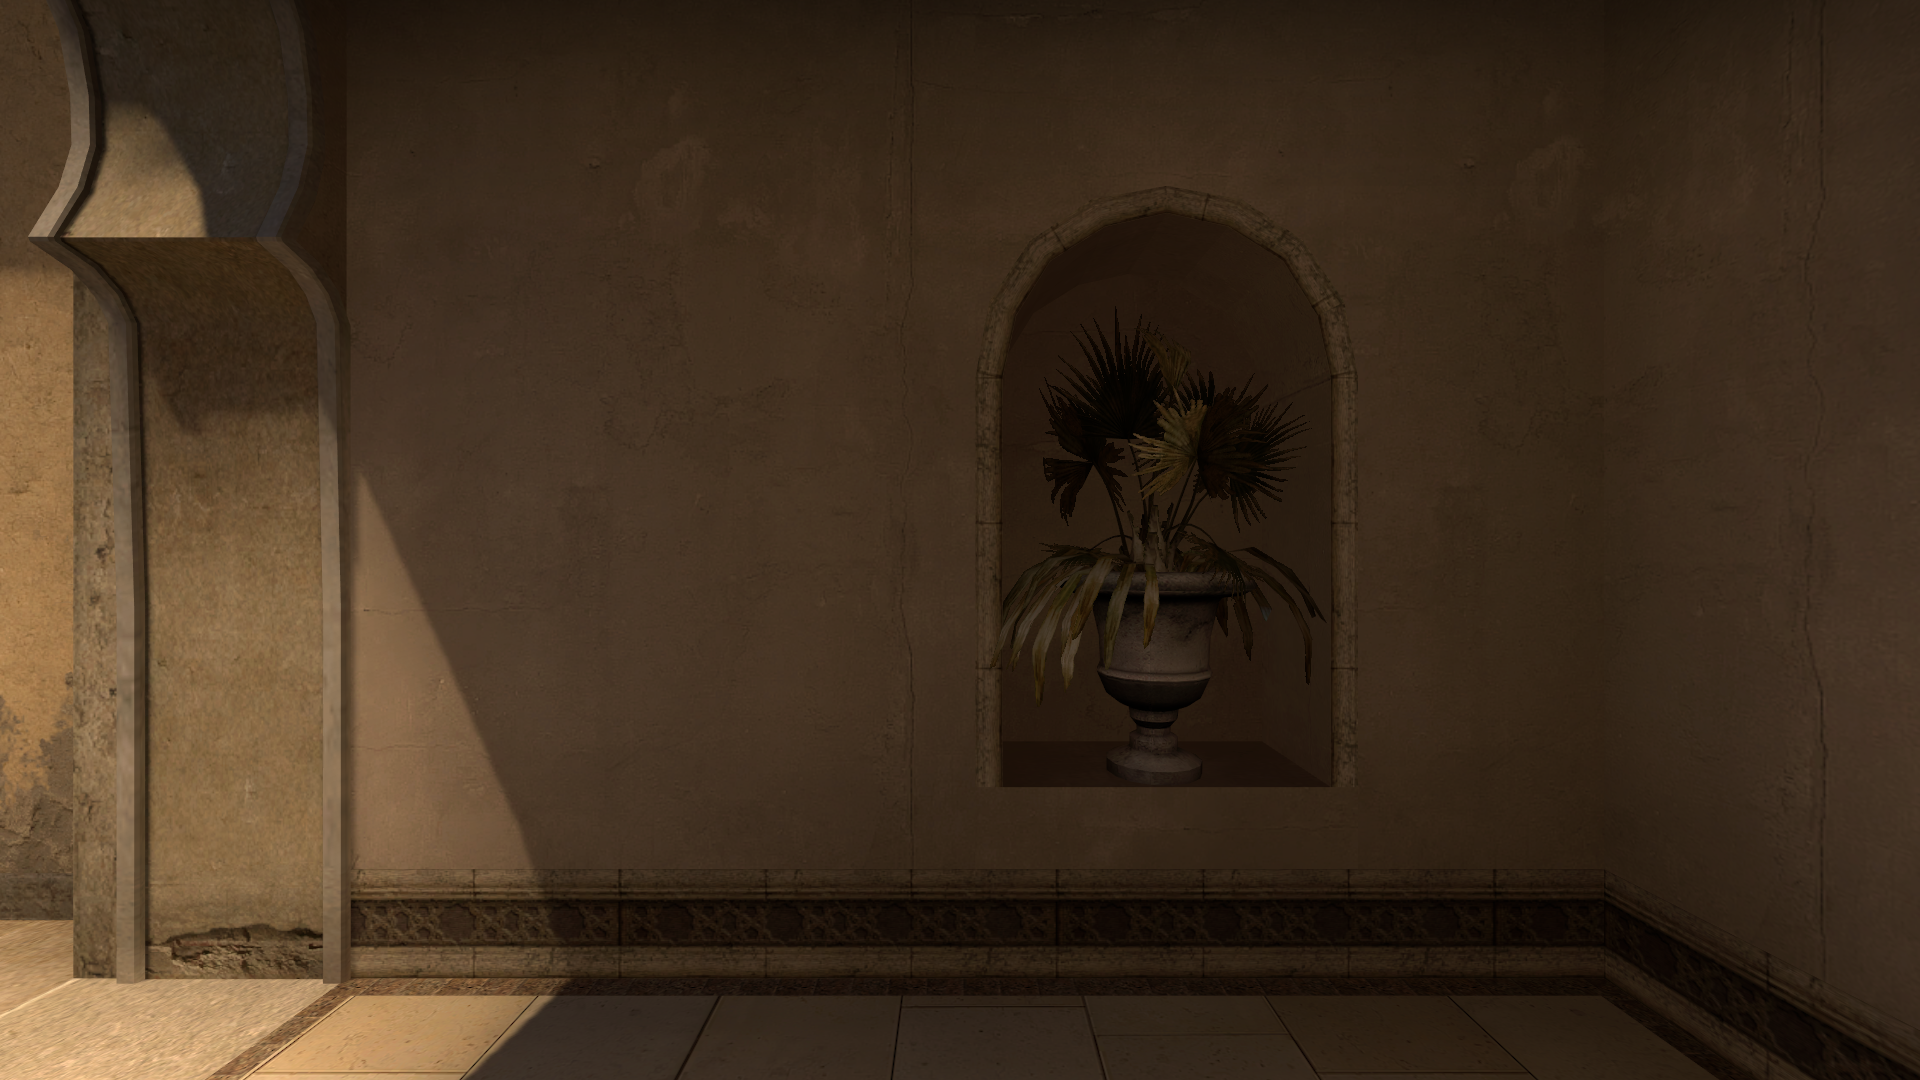
Map: de_mirage